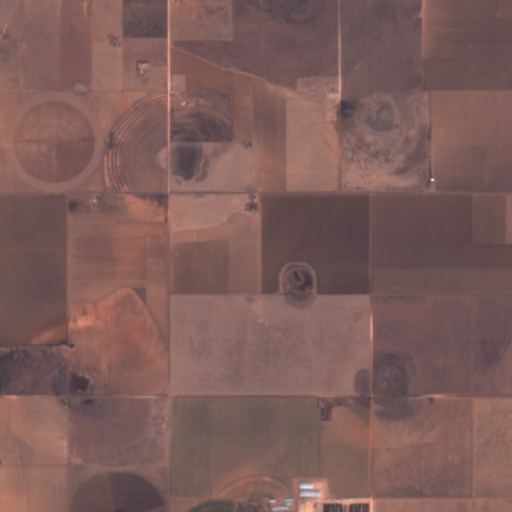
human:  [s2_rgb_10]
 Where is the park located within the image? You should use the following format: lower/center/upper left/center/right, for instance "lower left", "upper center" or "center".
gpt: The park is located in the upper center of the image.
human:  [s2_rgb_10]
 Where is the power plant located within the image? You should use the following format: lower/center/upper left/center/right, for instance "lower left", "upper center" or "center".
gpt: There is no power plant in the image.